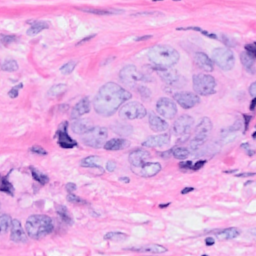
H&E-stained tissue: Breast